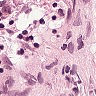
Metastatic tissue present: no